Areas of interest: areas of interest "Jiangbei Leisure Plaza"
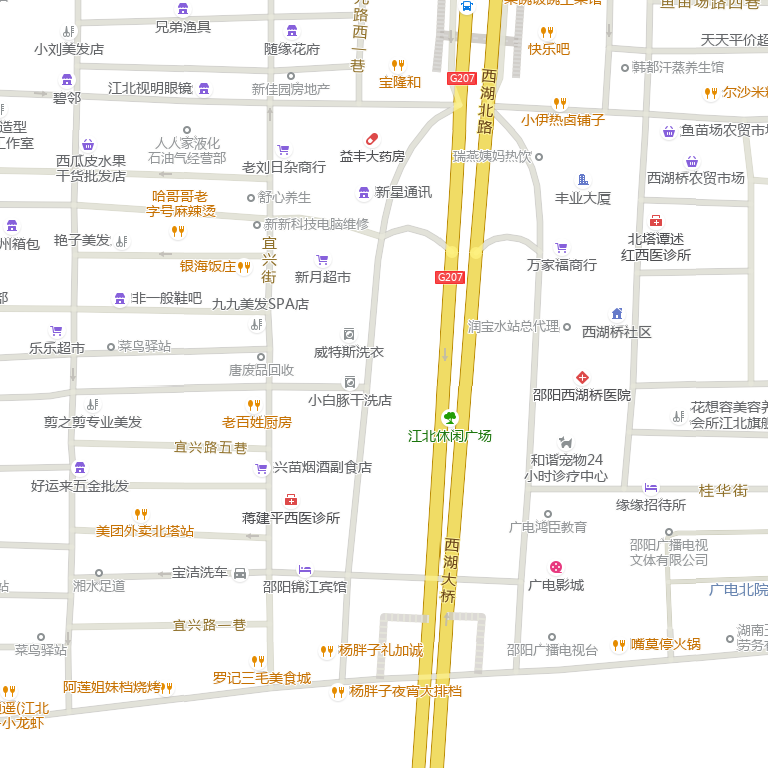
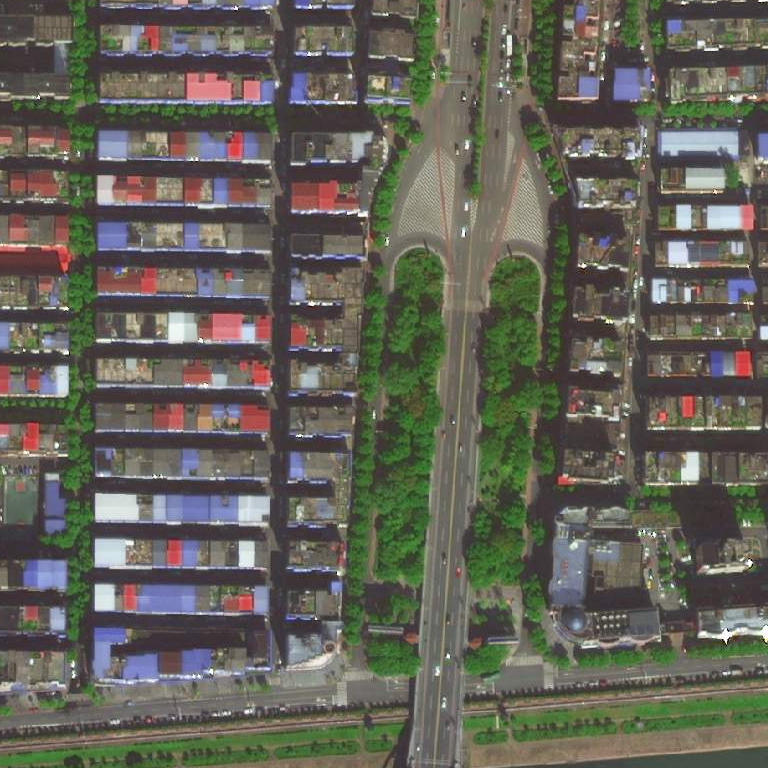